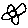
Label: flower